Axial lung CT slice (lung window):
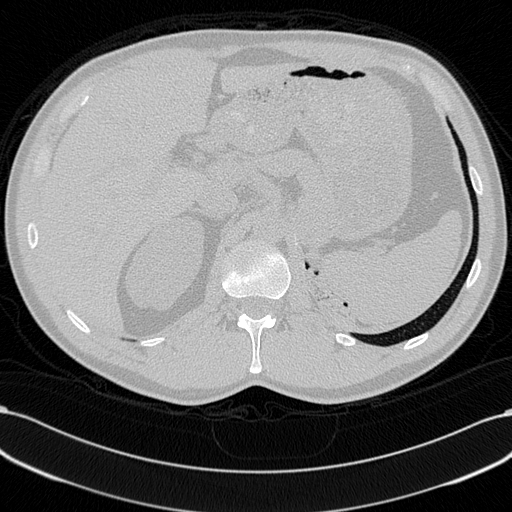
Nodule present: no